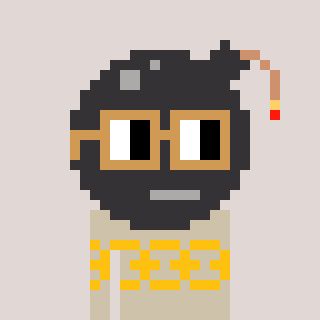
a pixel art character with square brown glasses, a bomb-shaped head and a bege-colored body on a warm background